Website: bh-photo
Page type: cart
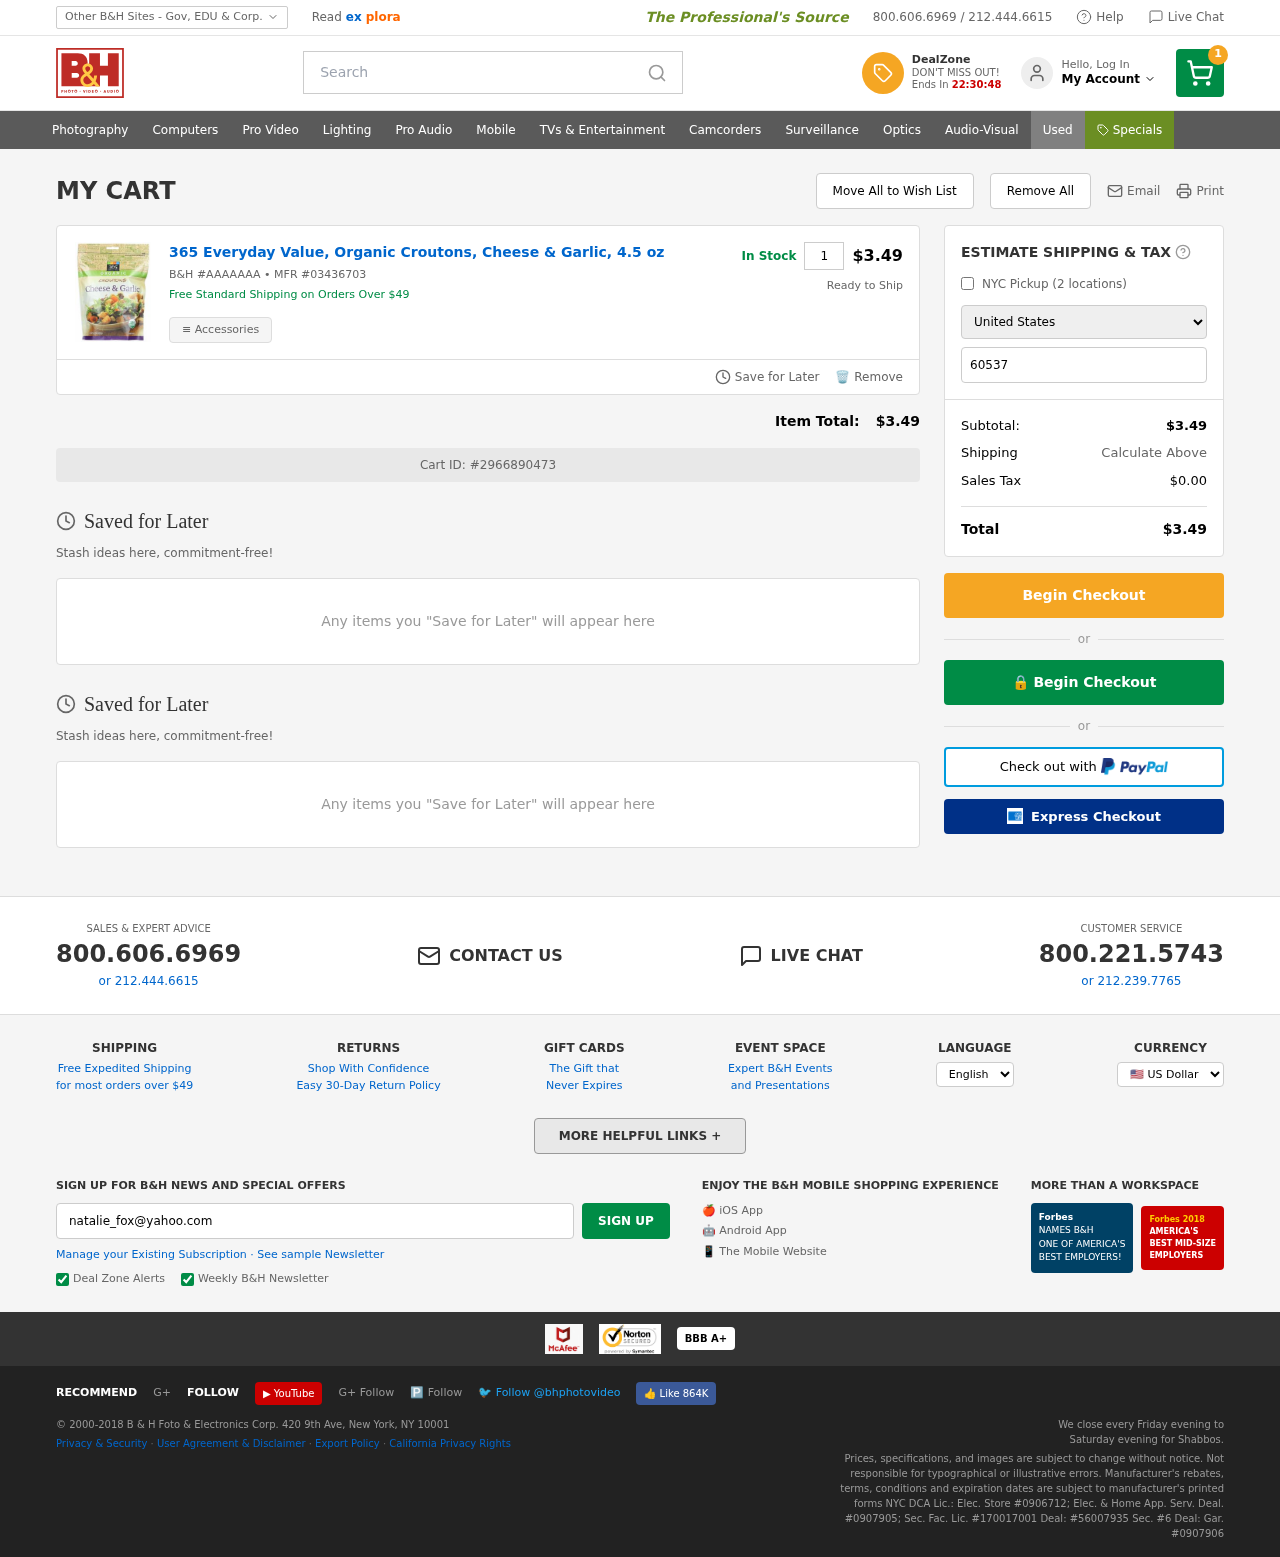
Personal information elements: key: PII_COUNTRY
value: United States
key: PII_EMAIL
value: natalie_fox@yahoo.com
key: PII_POSTCODE
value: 60537
Product elements: key: PRODUCT1_NAME
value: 365 Everyday Value, Organic Croutons, Cheese & Garlic, 4.5 oz
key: PRODUCT1_QUANTITY
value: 1
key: PRODUCT1_SKU
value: AAAAAAA
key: PRODUCT1_MFR
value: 03436703
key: PRODUCT1_SUBTOTAL
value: $3.49
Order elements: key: ORDER_NUM_ITEMS
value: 1
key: ORDER_SUBTOTAL
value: $3.49
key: ORDER_ID
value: #2966890473
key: ORDER_TAX
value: $0.00
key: ORDER_TOTAL
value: $3.49
Search elements: key: HEADER_SEARCH
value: Search